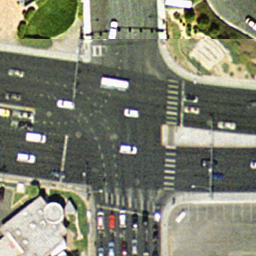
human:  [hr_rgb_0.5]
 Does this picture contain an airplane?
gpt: no

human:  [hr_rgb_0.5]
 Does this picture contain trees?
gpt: yes

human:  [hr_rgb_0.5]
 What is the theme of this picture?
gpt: intersection

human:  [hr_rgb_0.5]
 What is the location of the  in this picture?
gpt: i cannot see it